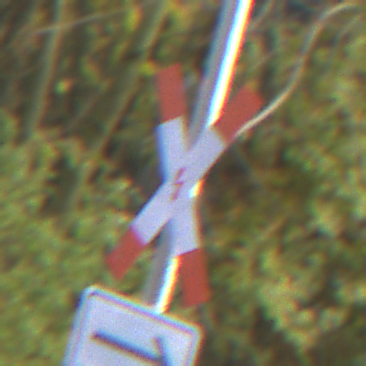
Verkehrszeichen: Andreaskreuz
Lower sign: RichtungsangabeDurchPfeile4
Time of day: MorningAfternoon
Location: Outdoor (Urban)
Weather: PartlyCloudy
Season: NotSpecified
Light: Natural